Current action and preconditions to check: trajectory_clear

Your task: For each precondition in the list above, predict whether it will hold at this action.

Consider the current scene as observed from the mobile robot's camera, and analyze the predicted future states of all dynamic agents (e.g., people, animals, vehicles, or any moving entities) within the NEXT SECOND.

IMPORTANT: Only answer "very likely" if you are absolutely certain—based on strong, clear evidence—that a dynamic agent will violate the precondition in the predicted future state. Do NOT answer "very likely" for unlikely, ambiguous, or low-probability risks.

Ask yourself for each precondition: Is there a high probability, with clear and convincing evidence, that the predicted future states of any dynamic agent will interfere with the predicted future state of the currently executing action within the NEXT SECOND, causing that precondition to fail?

Assess the risk level based on these predictions. Use "likely" or "very likely" if motions create a clear risk of interference.

Use "neutral" or "improbable" if agents are nearby but their predicted paths are clearly diverging or non-conflicting.

Failure Risk Categories: "very improbable", "improbable", "neutral", "likely", "very likely"

Answer Format: Output ONLY the probability_of_failure value from these categories: "very improbable", "improbable", "neutral", "likely", "very likely"

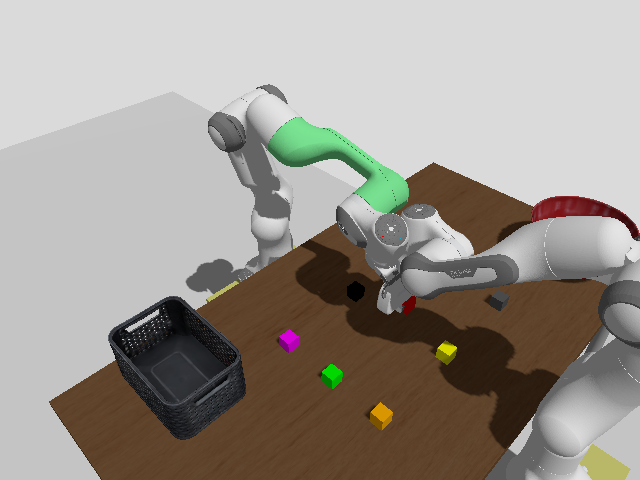

Answer: very likely